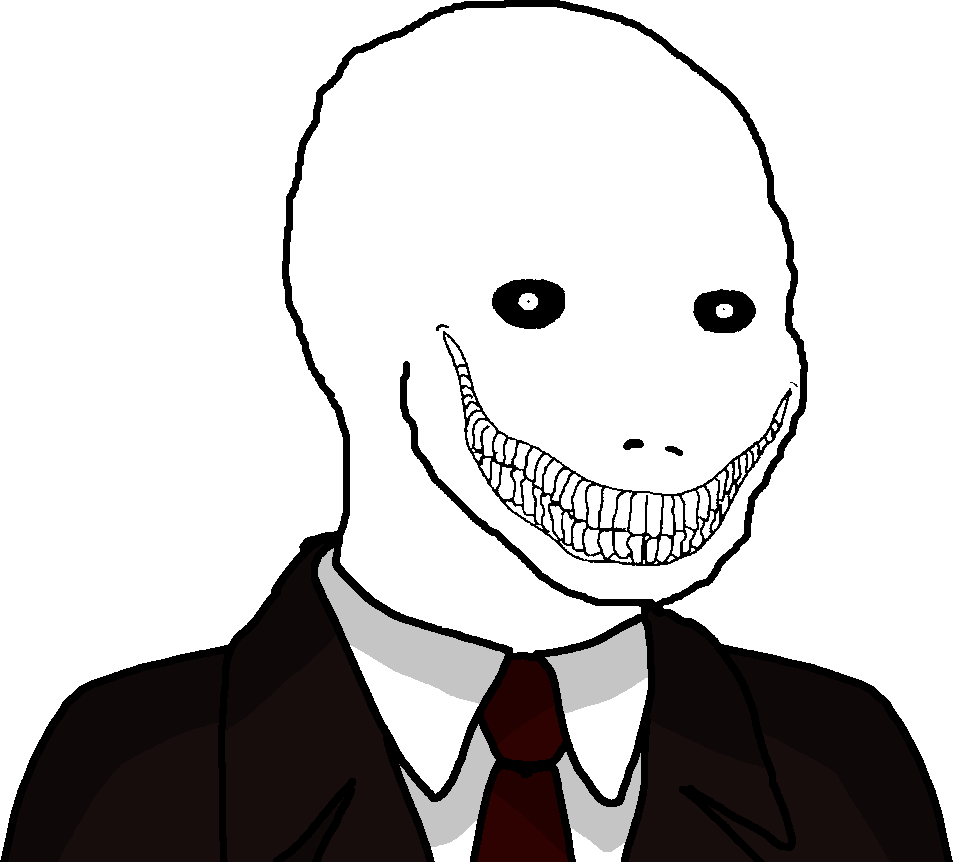
Label: 5_Oomer